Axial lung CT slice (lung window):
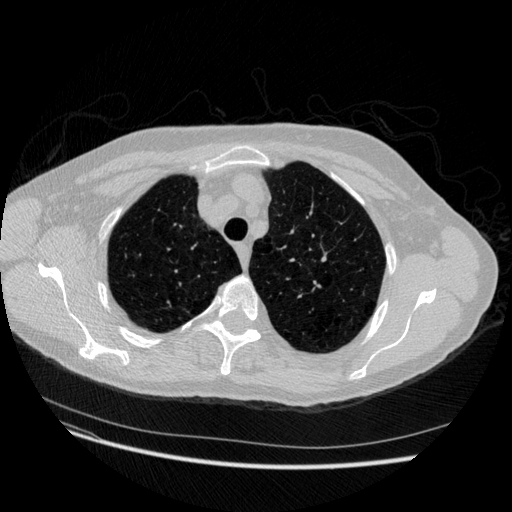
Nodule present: no